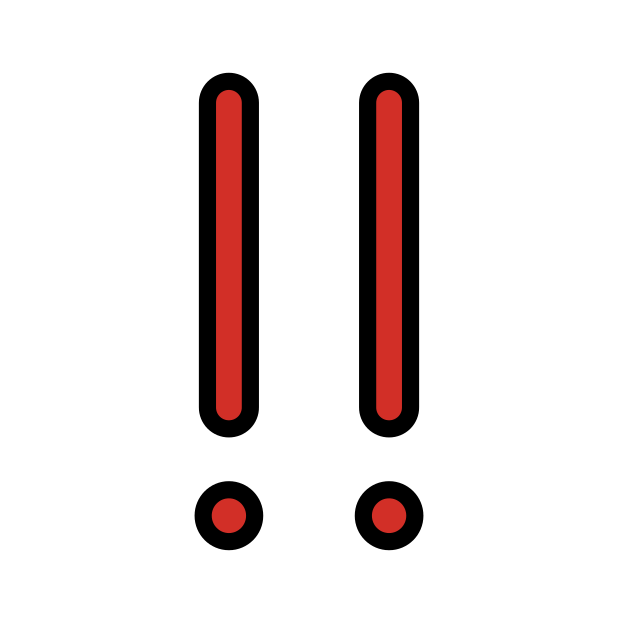
Emoji: ‼
Name: double exclamation mark
Unicode: 0x203c